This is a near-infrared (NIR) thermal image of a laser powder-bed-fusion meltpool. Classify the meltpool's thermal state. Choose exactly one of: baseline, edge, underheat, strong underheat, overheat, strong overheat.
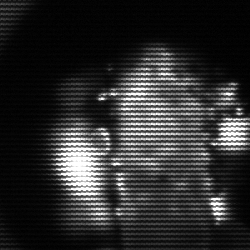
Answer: strong underheat